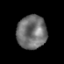
Tissue: prostate
Cell type: T cells
Senescence score: 0.7115
Nuclear area (px): 970
Mean DAPI intensity: 112.368